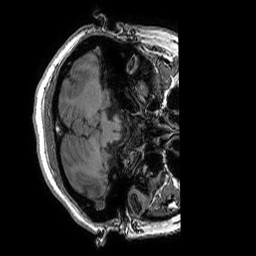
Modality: T1w
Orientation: axial
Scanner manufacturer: ge
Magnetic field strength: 3 T
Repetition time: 0.008156 s
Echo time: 0.00318 s